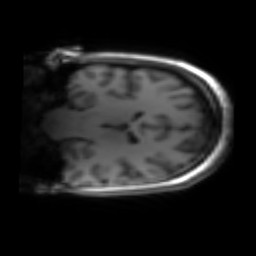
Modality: inplaneT1
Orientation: coronal
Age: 29
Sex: female
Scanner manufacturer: siemens
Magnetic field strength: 3 T
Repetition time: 1.2 s
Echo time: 0.00251 s